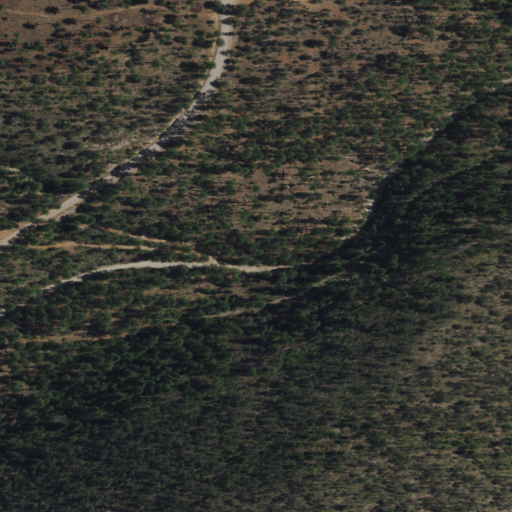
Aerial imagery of valley in New Mexico named Long Canyon containing evergreen forest and grassland